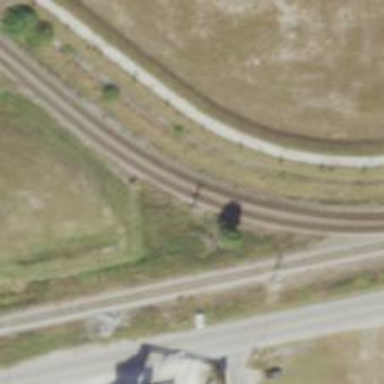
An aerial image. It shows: Railway signal.